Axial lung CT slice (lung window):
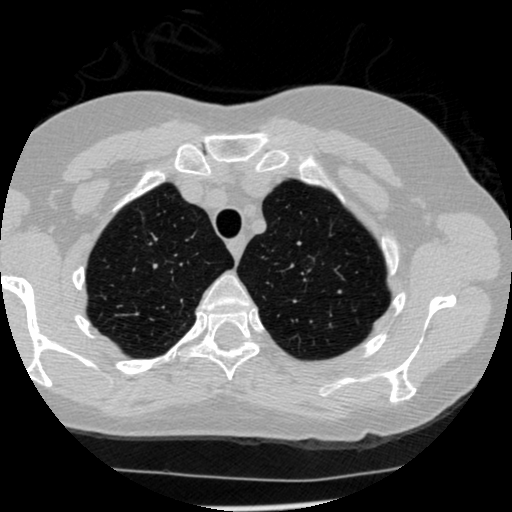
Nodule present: no